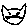
Label: cat